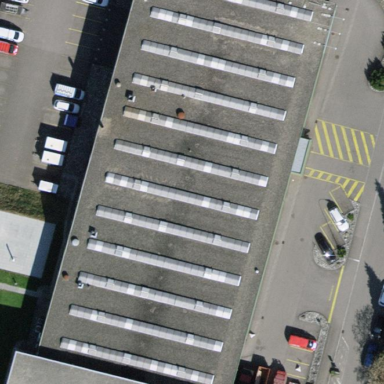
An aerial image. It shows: Commercial building.